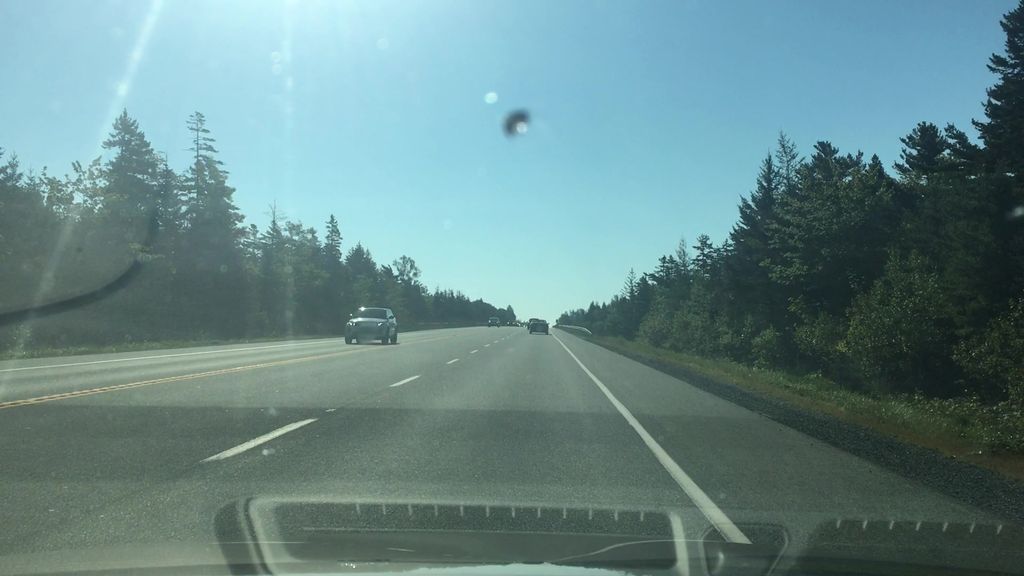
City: halifax